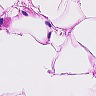
Metastatic tissue present: no